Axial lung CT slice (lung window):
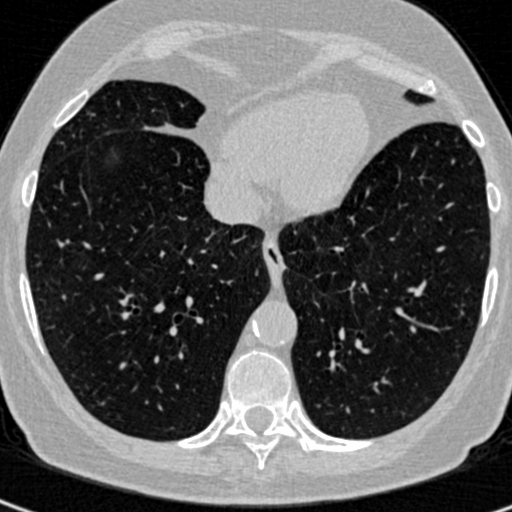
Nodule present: no